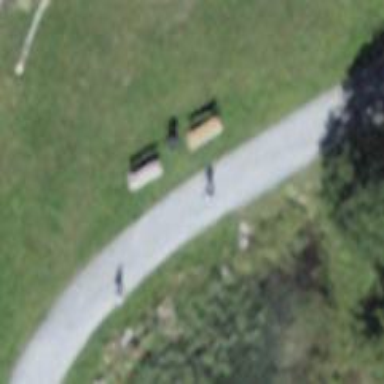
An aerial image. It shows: Bench for seating.